Field crop: tomato
Growth stage: 1
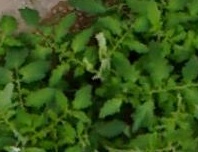
Species: tomato